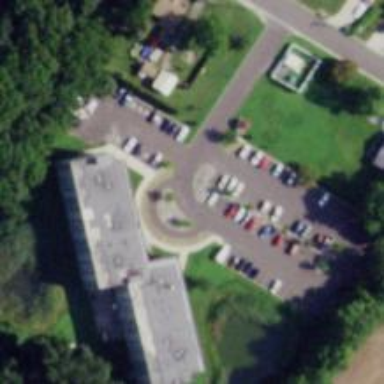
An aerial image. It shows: Building.